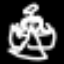
Label: angel